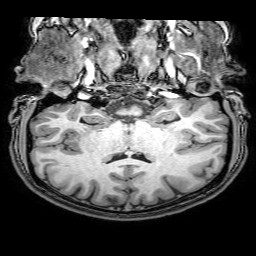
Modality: T1w
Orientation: sagittal
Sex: female
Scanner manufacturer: philips
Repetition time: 0.008137 s
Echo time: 0.00372 s